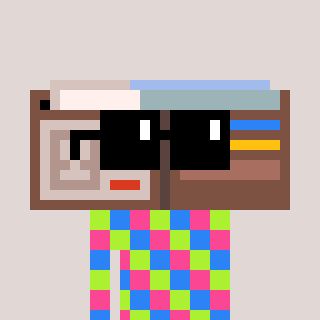
a pixel art character with square black sunglasses, a wallet-shaped head and a redpinkish-colored body on a warm background